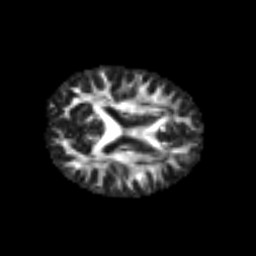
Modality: FA
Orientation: axial
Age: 25
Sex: male
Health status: healthy